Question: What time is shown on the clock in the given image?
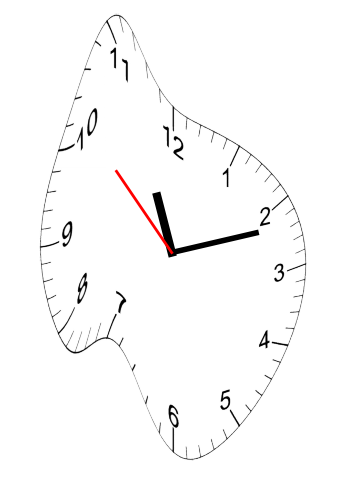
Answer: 11:11:52